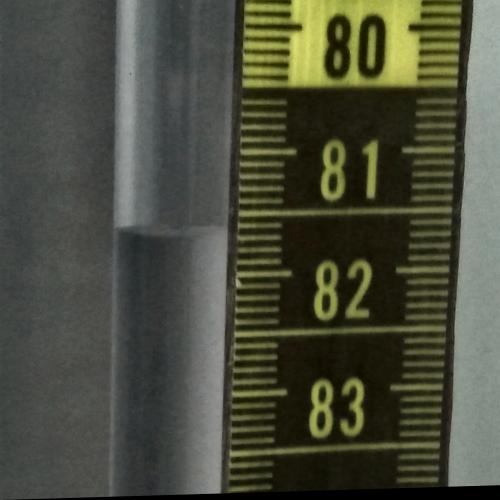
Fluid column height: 81.6 cm